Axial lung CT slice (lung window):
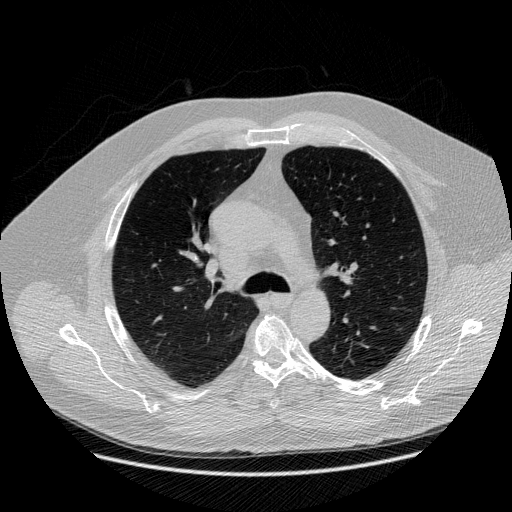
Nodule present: no